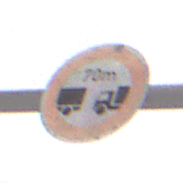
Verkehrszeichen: VerbotUnterschreitenMindestabstand
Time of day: Midday
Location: Outdoor (Nature)
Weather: Overcast
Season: Winter
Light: Natural